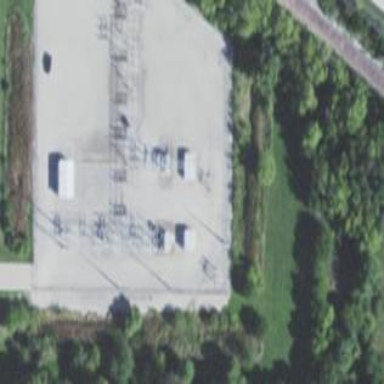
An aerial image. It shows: Distribution level power substation.